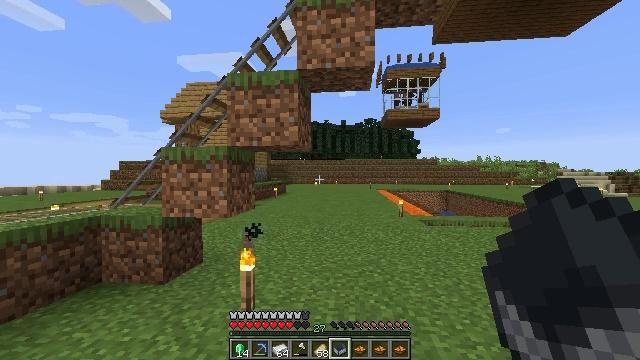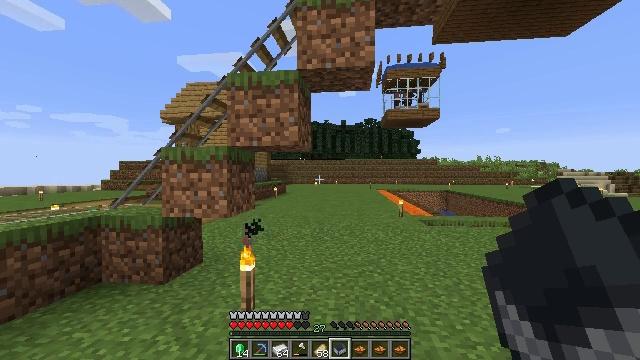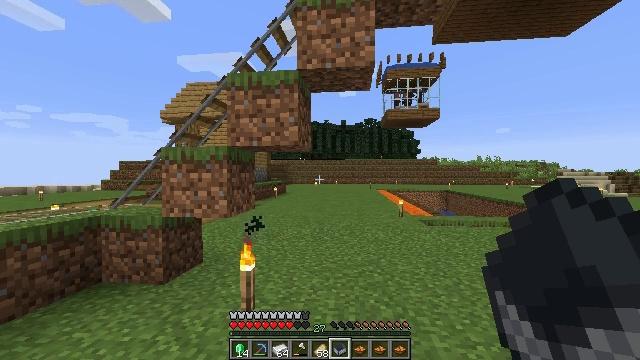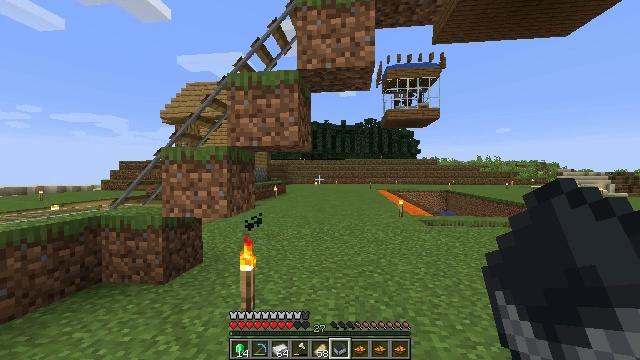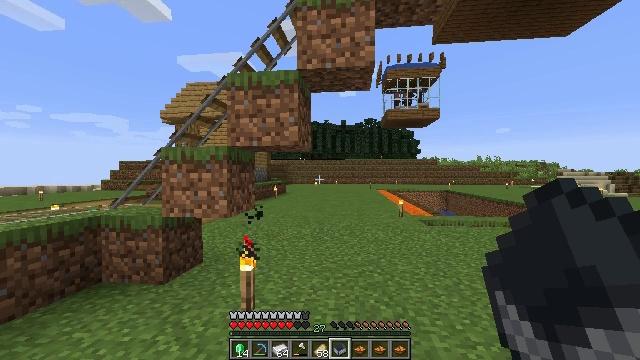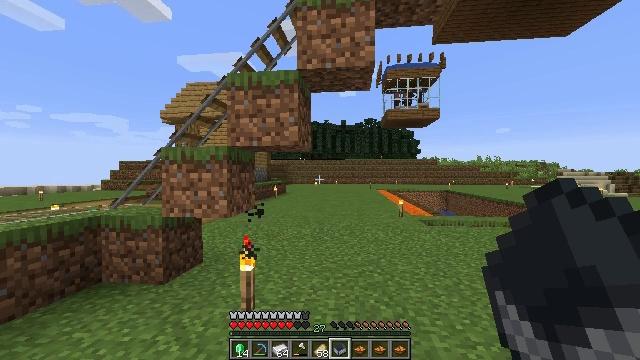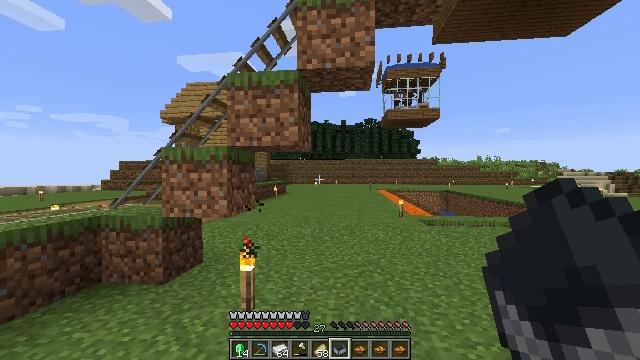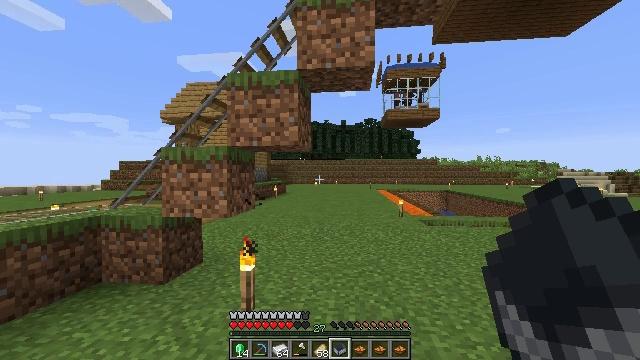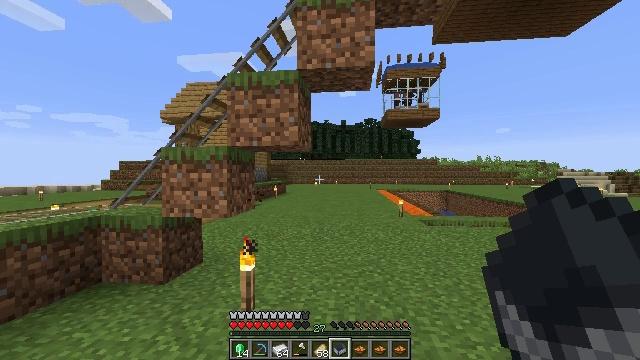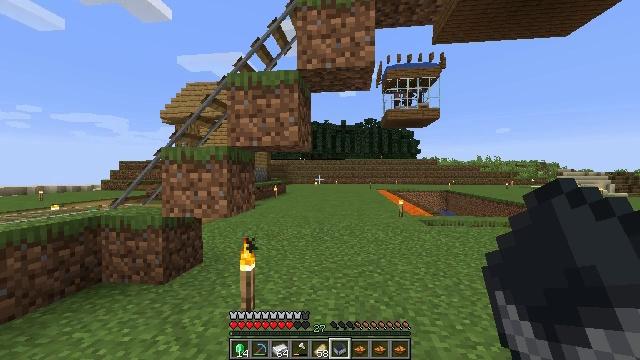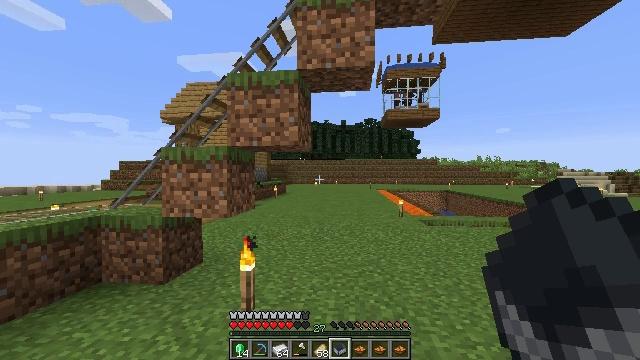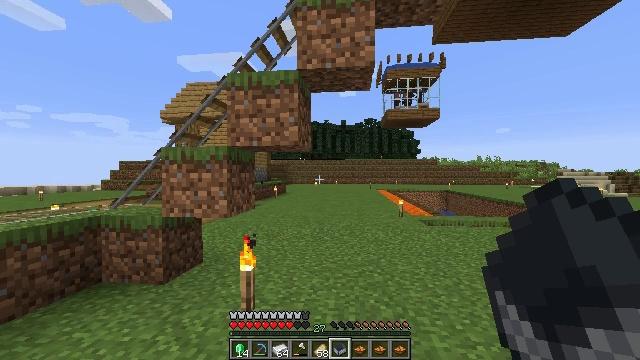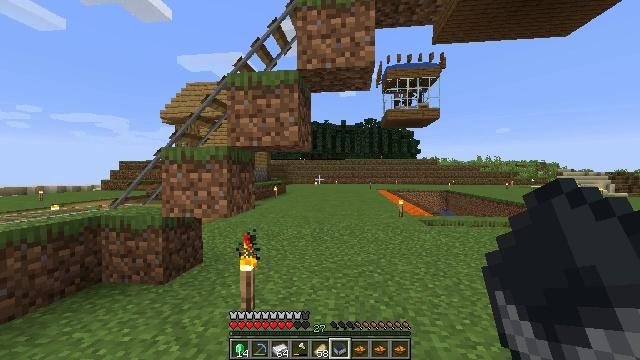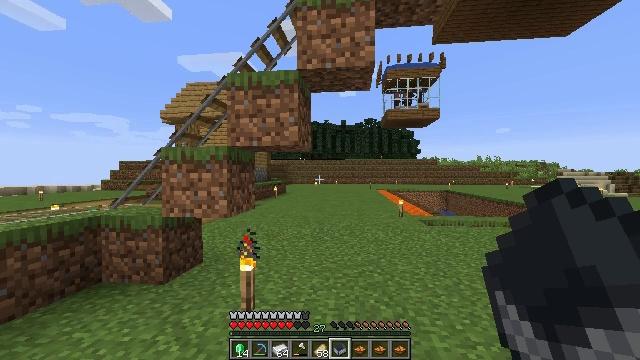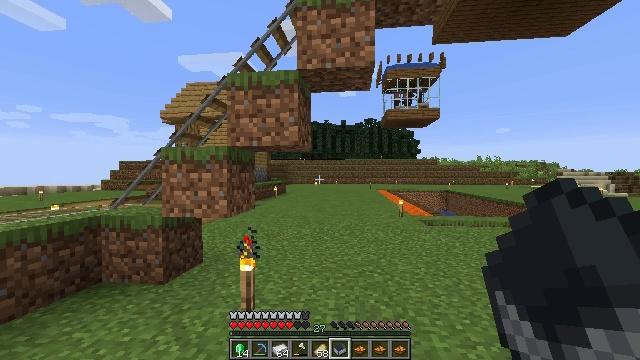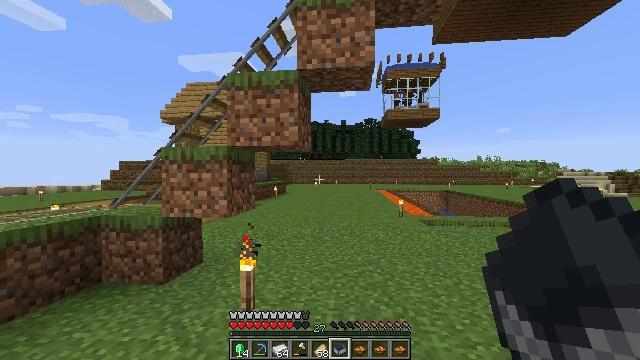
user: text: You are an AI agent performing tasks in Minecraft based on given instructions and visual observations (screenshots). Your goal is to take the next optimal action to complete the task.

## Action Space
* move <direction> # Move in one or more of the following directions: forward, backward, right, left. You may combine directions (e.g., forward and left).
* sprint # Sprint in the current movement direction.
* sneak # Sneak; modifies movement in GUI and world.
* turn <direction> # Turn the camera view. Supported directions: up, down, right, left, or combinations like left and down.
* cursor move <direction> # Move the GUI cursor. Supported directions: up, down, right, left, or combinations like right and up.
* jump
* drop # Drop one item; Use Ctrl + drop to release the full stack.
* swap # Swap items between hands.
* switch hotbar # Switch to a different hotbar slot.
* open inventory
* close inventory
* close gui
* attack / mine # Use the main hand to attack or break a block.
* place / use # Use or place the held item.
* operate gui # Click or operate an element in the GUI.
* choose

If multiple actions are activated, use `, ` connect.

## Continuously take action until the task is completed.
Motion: motion action
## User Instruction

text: Left-click on the smoker to mine it.
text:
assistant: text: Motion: no_op
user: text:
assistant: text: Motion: no_op
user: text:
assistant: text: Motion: no_op
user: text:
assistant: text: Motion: no_op
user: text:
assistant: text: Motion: no_op
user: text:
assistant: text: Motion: no_op
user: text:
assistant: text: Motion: no_op
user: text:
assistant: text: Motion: no_op
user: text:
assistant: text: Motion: no_op
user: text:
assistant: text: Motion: no_op
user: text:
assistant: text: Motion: no_op
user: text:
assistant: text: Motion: no_op
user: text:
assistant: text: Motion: no_op
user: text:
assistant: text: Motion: no_op
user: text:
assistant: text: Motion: no_op
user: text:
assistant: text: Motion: no_op
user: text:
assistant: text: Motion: no_op
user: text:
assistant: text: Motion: no_op
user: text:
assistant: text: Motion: no_op
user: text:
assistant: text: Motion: no_op
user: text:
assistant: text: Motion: no_op
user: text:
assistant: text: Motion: no_op
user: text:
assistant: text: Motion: no_op
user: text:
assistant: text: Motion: no_op
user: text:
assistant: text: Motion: no_op
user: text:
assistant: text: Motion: no_op
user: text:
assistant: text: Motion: no_op
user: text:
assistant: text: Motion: no_op
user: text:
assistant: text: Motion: no_op
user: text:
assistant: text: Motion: no_op